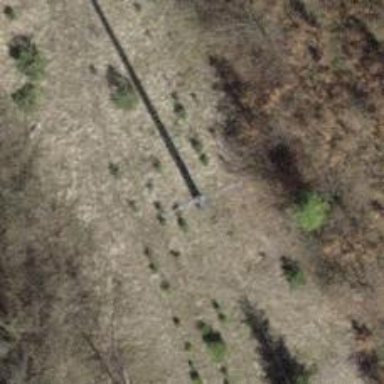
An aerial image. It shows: Power line in the image.